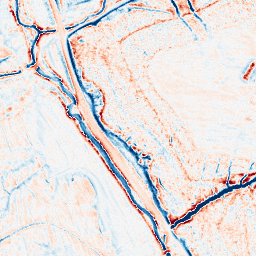
Category: edge_preserving
Decomposition family: anisotropic_diffusion
Decomposition parameters: iterations: 20
kappa: 10
gamma: 0.15
Upsampling method: regularized
Upsampling parameters: scale: 4
lambda_reg: 0.001
Upsampling scale: 4